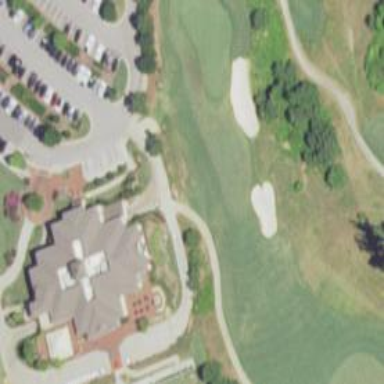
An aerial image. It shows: Path for both road and golf.